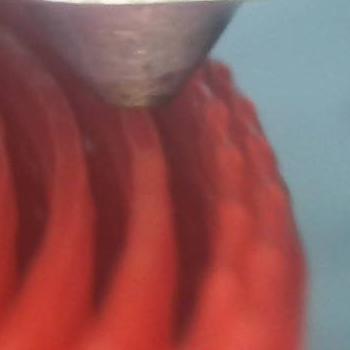
Flow rate: 33%